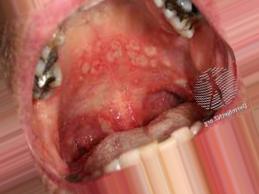
Condition: Mouth Ulcer